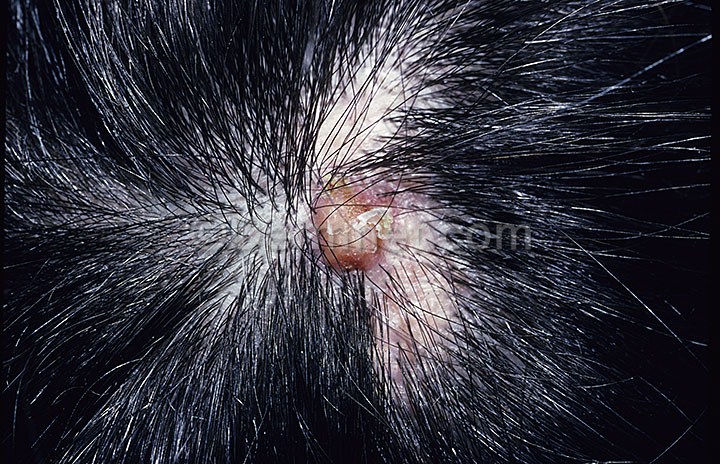
Disease: Seborrheic Keratoses and other Benign Tumors